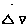
Label: triangle